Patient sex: F
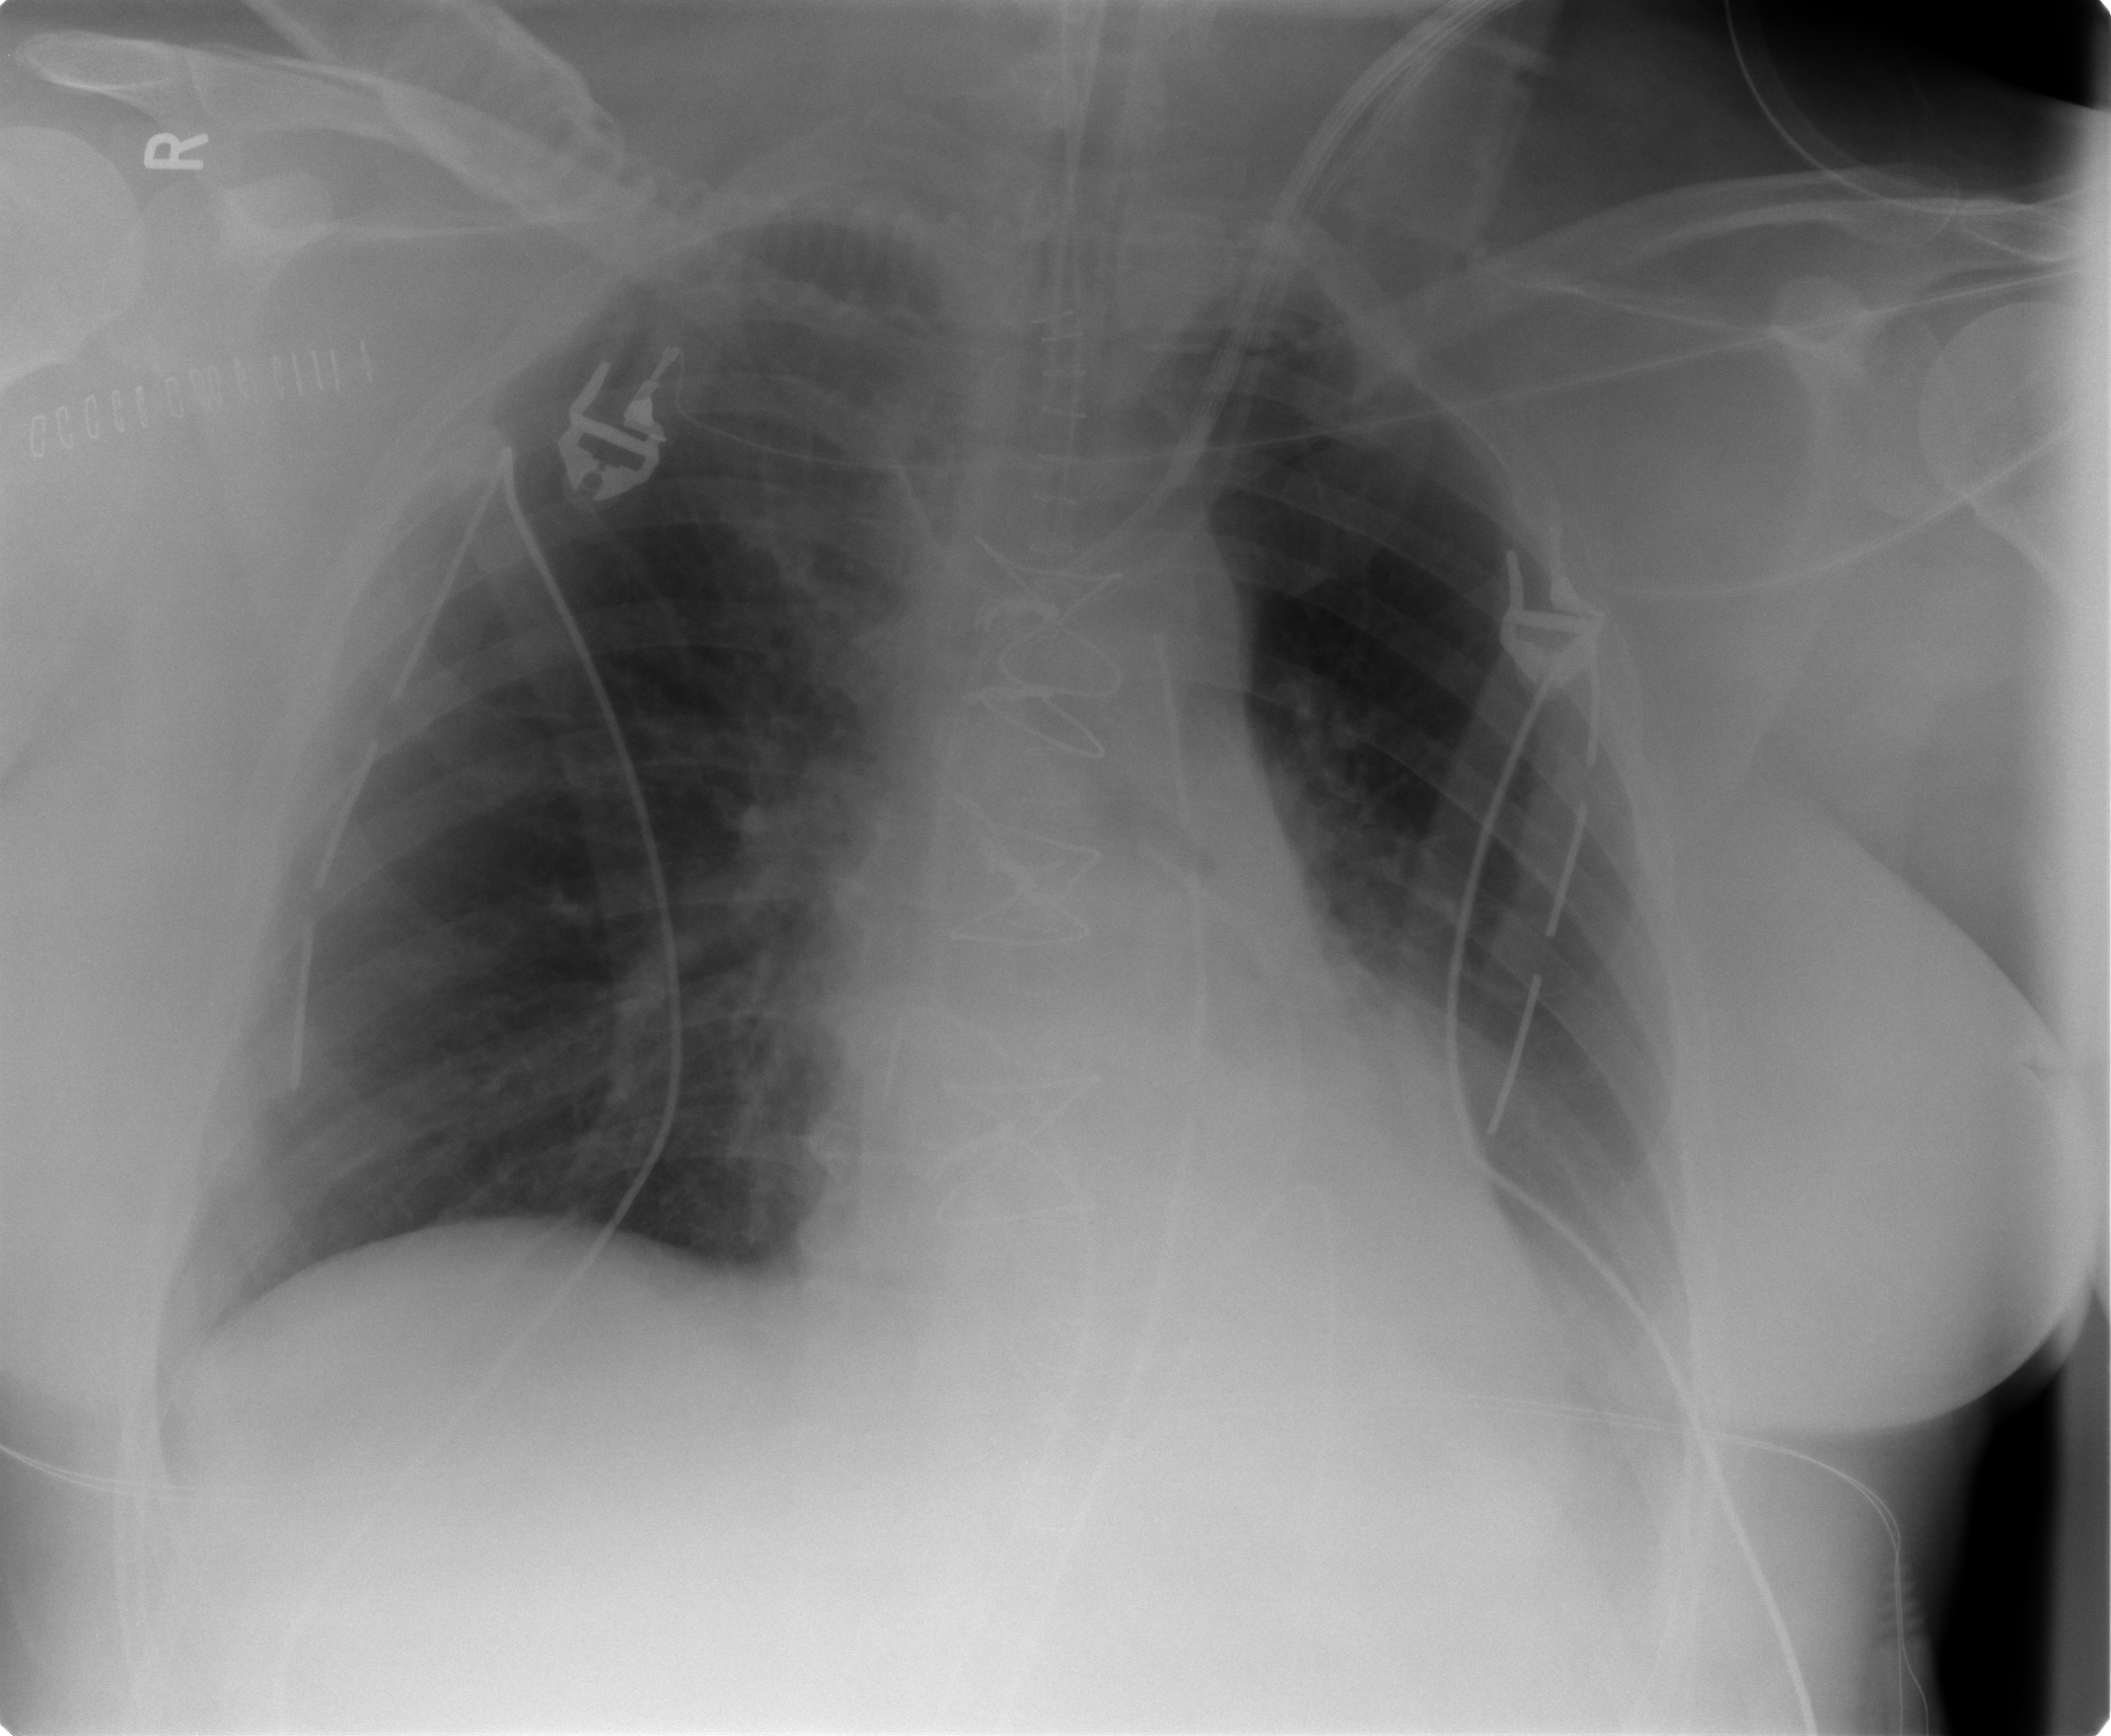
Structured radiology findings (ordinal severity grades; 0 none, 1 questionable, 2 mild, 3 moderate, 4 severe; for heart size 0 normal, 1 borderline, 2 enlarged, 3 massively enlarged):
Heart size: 0
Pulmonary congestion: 2
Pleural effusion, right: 0
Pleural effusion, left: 2
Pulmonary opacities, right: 0
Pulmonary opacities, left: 0
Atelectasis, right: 0
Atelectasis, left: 2